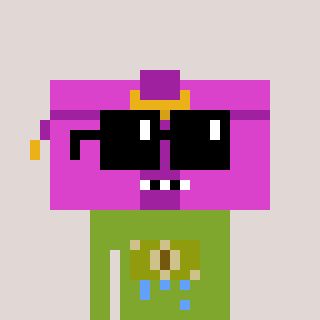
a pixel art character with square black sunglasses, a clutch-shaped head and a slimegreen-colored body on a warm background